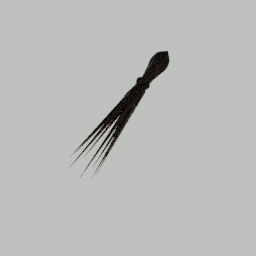
Label: animals